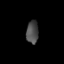
Tissue: lung
Cell type: Endothelial cells
Senescence score: 0.6985
Nuclear area (px): 276
Mean DAPI intensity: 73.989